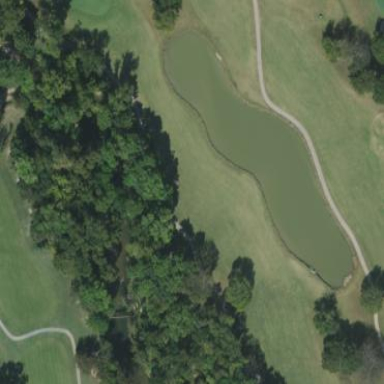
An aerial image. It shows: Designated golf cart path for smooth navigation.